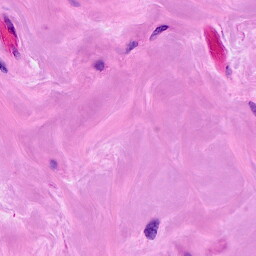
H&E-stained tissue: Breast